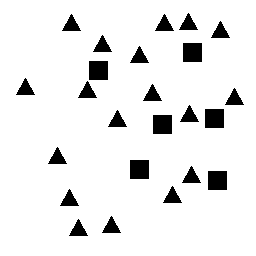
Squares: 6
Triangles: 18
Stars: 0
Total shapes: 24